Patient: sex M, age 61
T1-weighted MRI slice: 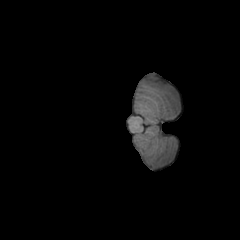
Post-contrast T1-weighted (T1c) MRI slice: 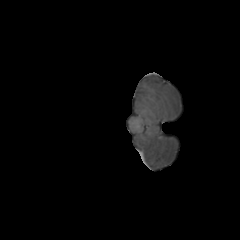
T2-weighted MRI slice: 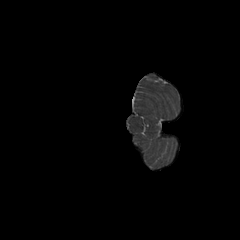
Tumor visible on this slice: no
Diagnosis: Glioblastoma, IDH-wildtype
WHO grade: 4